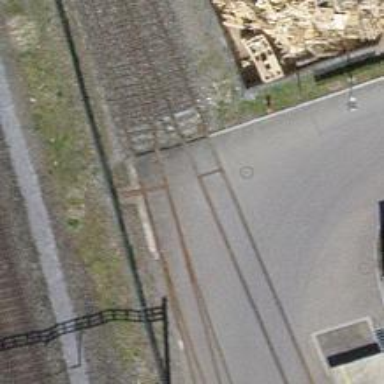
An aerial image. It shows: Single-track spur railway line.